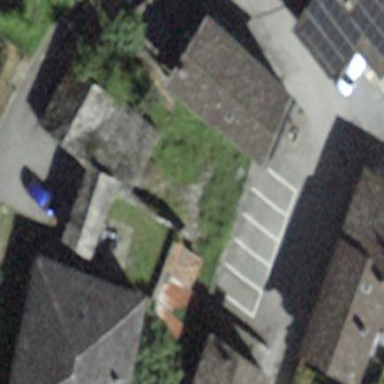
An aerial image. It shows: Detached building.